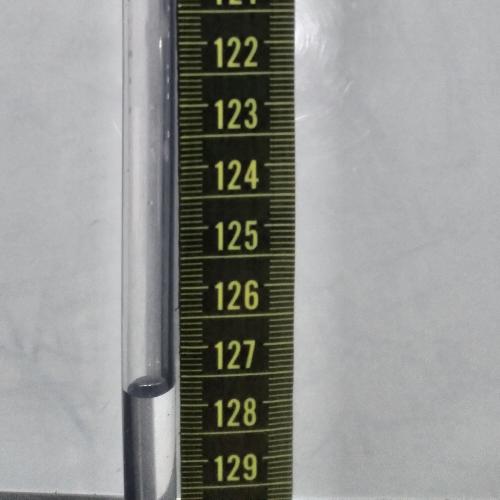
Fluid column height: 127.7 cm